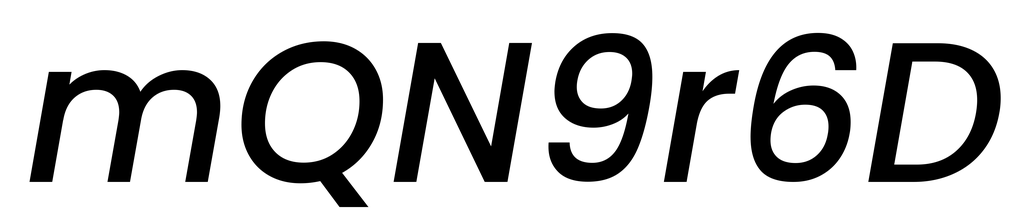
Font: Poppins-MediumItalic